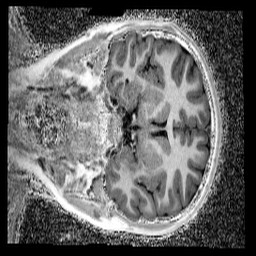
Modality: UNIT1_denoised
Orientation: coronal
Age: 9
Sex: female
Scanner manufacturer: siemens
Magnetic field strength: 3 T
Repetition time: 4 s
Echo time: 0.00299 s